Interaction volume radius: 10 \u00c5
Interaction volume height: 10 \u00c5
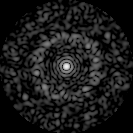
Disorder parameter: 0.8473